【题型】选择题　【知识点】函数　【难度】easy
结合学习函数的经验，小红在平面直角坐标系中画出了函数\( y = \dfrac{1}{(x+1)^2} \)的图象，如图所示．根据图象，小红得到了该函数四条结论，其中正确的是（\(\quad\)）

A. \( y \)随\( x \)的增大而减小\\
B. 当\( x = -1 \)时，\( y \)有最大值\\
C. 当\( x = 2 \)与\( x = -2 \)时，函数值相等\\
D. 当\( x > 0 \)时，\( 0 < y < 1 \)
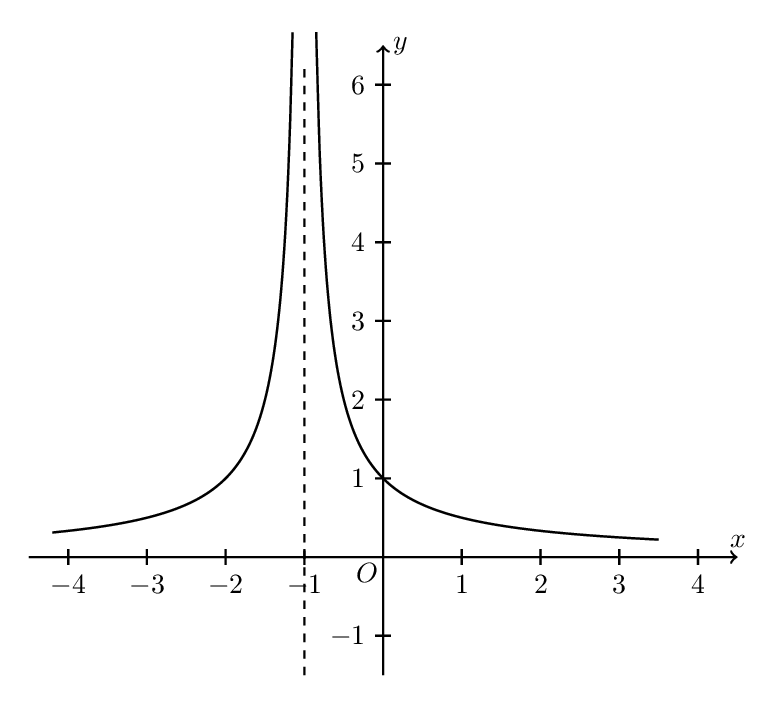
【解答】
\raggedright
\textbf{【答案】D}
\textbf{【分析】}根据函数的图象以及函数的解析式逐一判断即可．
\textbf{【详解】}A：由图象可知，当\( x < -1 \)时，\( y \)随\( x \)的增大而增大，故本选项不合题意；
B：函数的自变量的取值范围为\( x \neq -1 \)，故本选项不合题意；
C：当\( x = 2 \)时，函数值为\( \dfrac{1}{9} \)；当\( x = -2 \)时，函数值为\( 1 \)，故本选项不合题意；
D：由图象可知，当\( x > 0 \)时，\( 0 < y < 1 \)，故本选项符合题意．
故选：D．
\textbf{【点睛】}本题考查了函数的图象和性质，解题关键是根据函数解析式得出函数值和自变量的取值范围．